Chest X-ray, AP view. Patient: 55 years old, sex M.
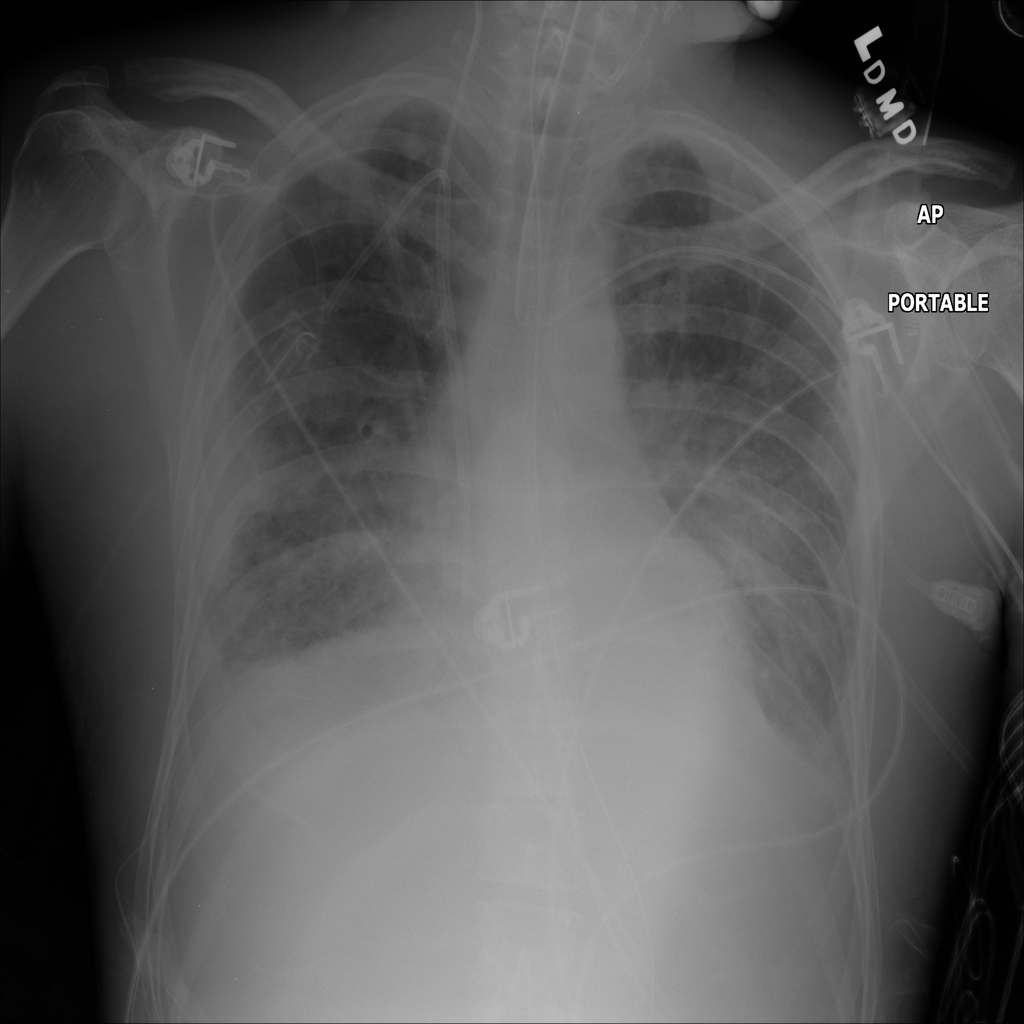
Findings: Effusion, Infiltration